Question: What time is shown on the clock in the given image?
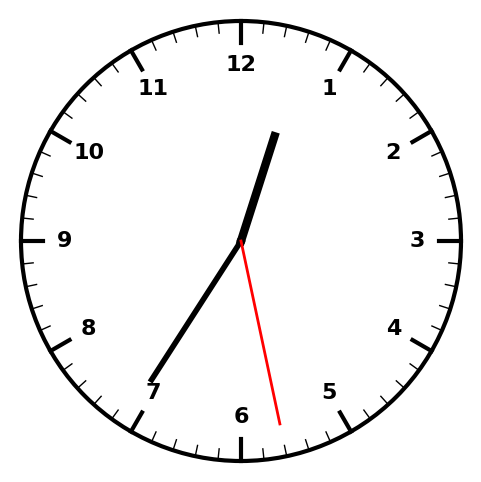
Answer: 12:35:28